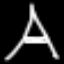
Label: The Eiffel Tower